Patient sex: M
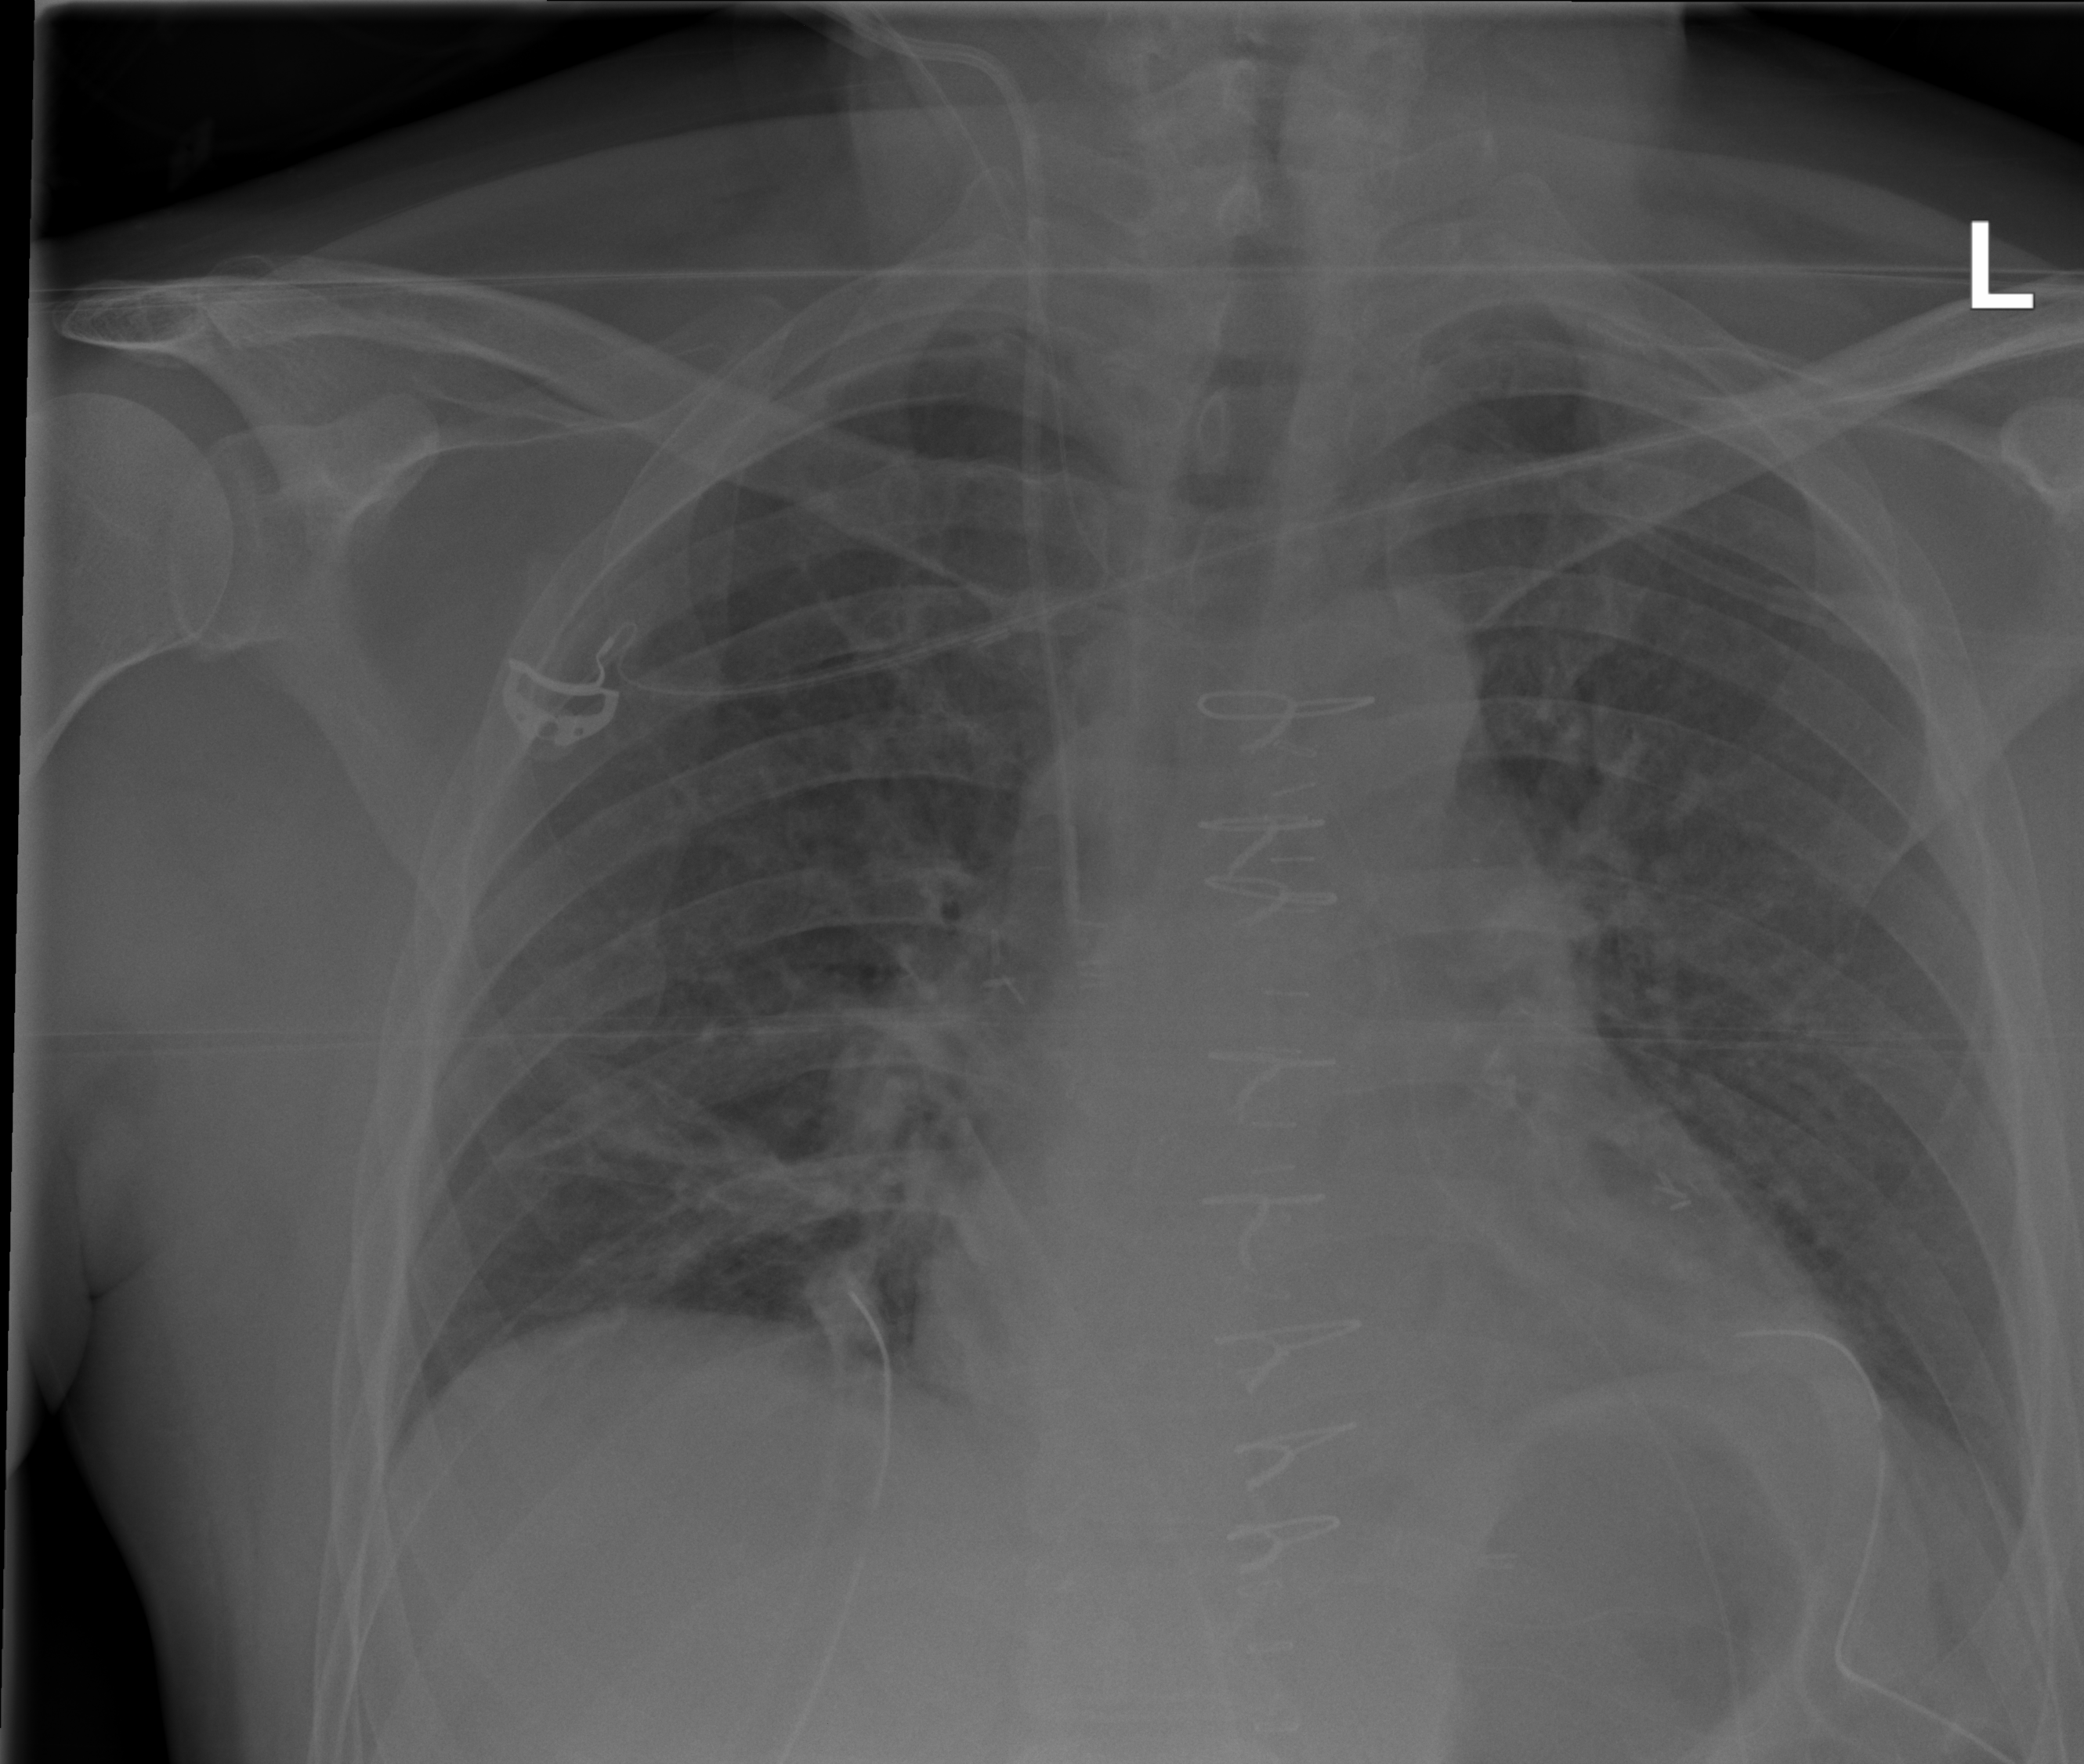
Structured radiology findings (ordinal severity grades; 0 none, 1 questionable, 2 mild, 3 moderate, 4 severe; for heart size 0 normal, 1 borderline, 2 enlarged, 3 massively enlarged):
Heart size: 1
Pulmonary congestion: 2
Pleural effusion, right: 0
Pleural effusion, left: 1
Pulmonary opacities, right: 1
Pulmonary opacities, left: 1
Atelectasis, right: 2
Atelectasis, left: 2